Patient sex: M
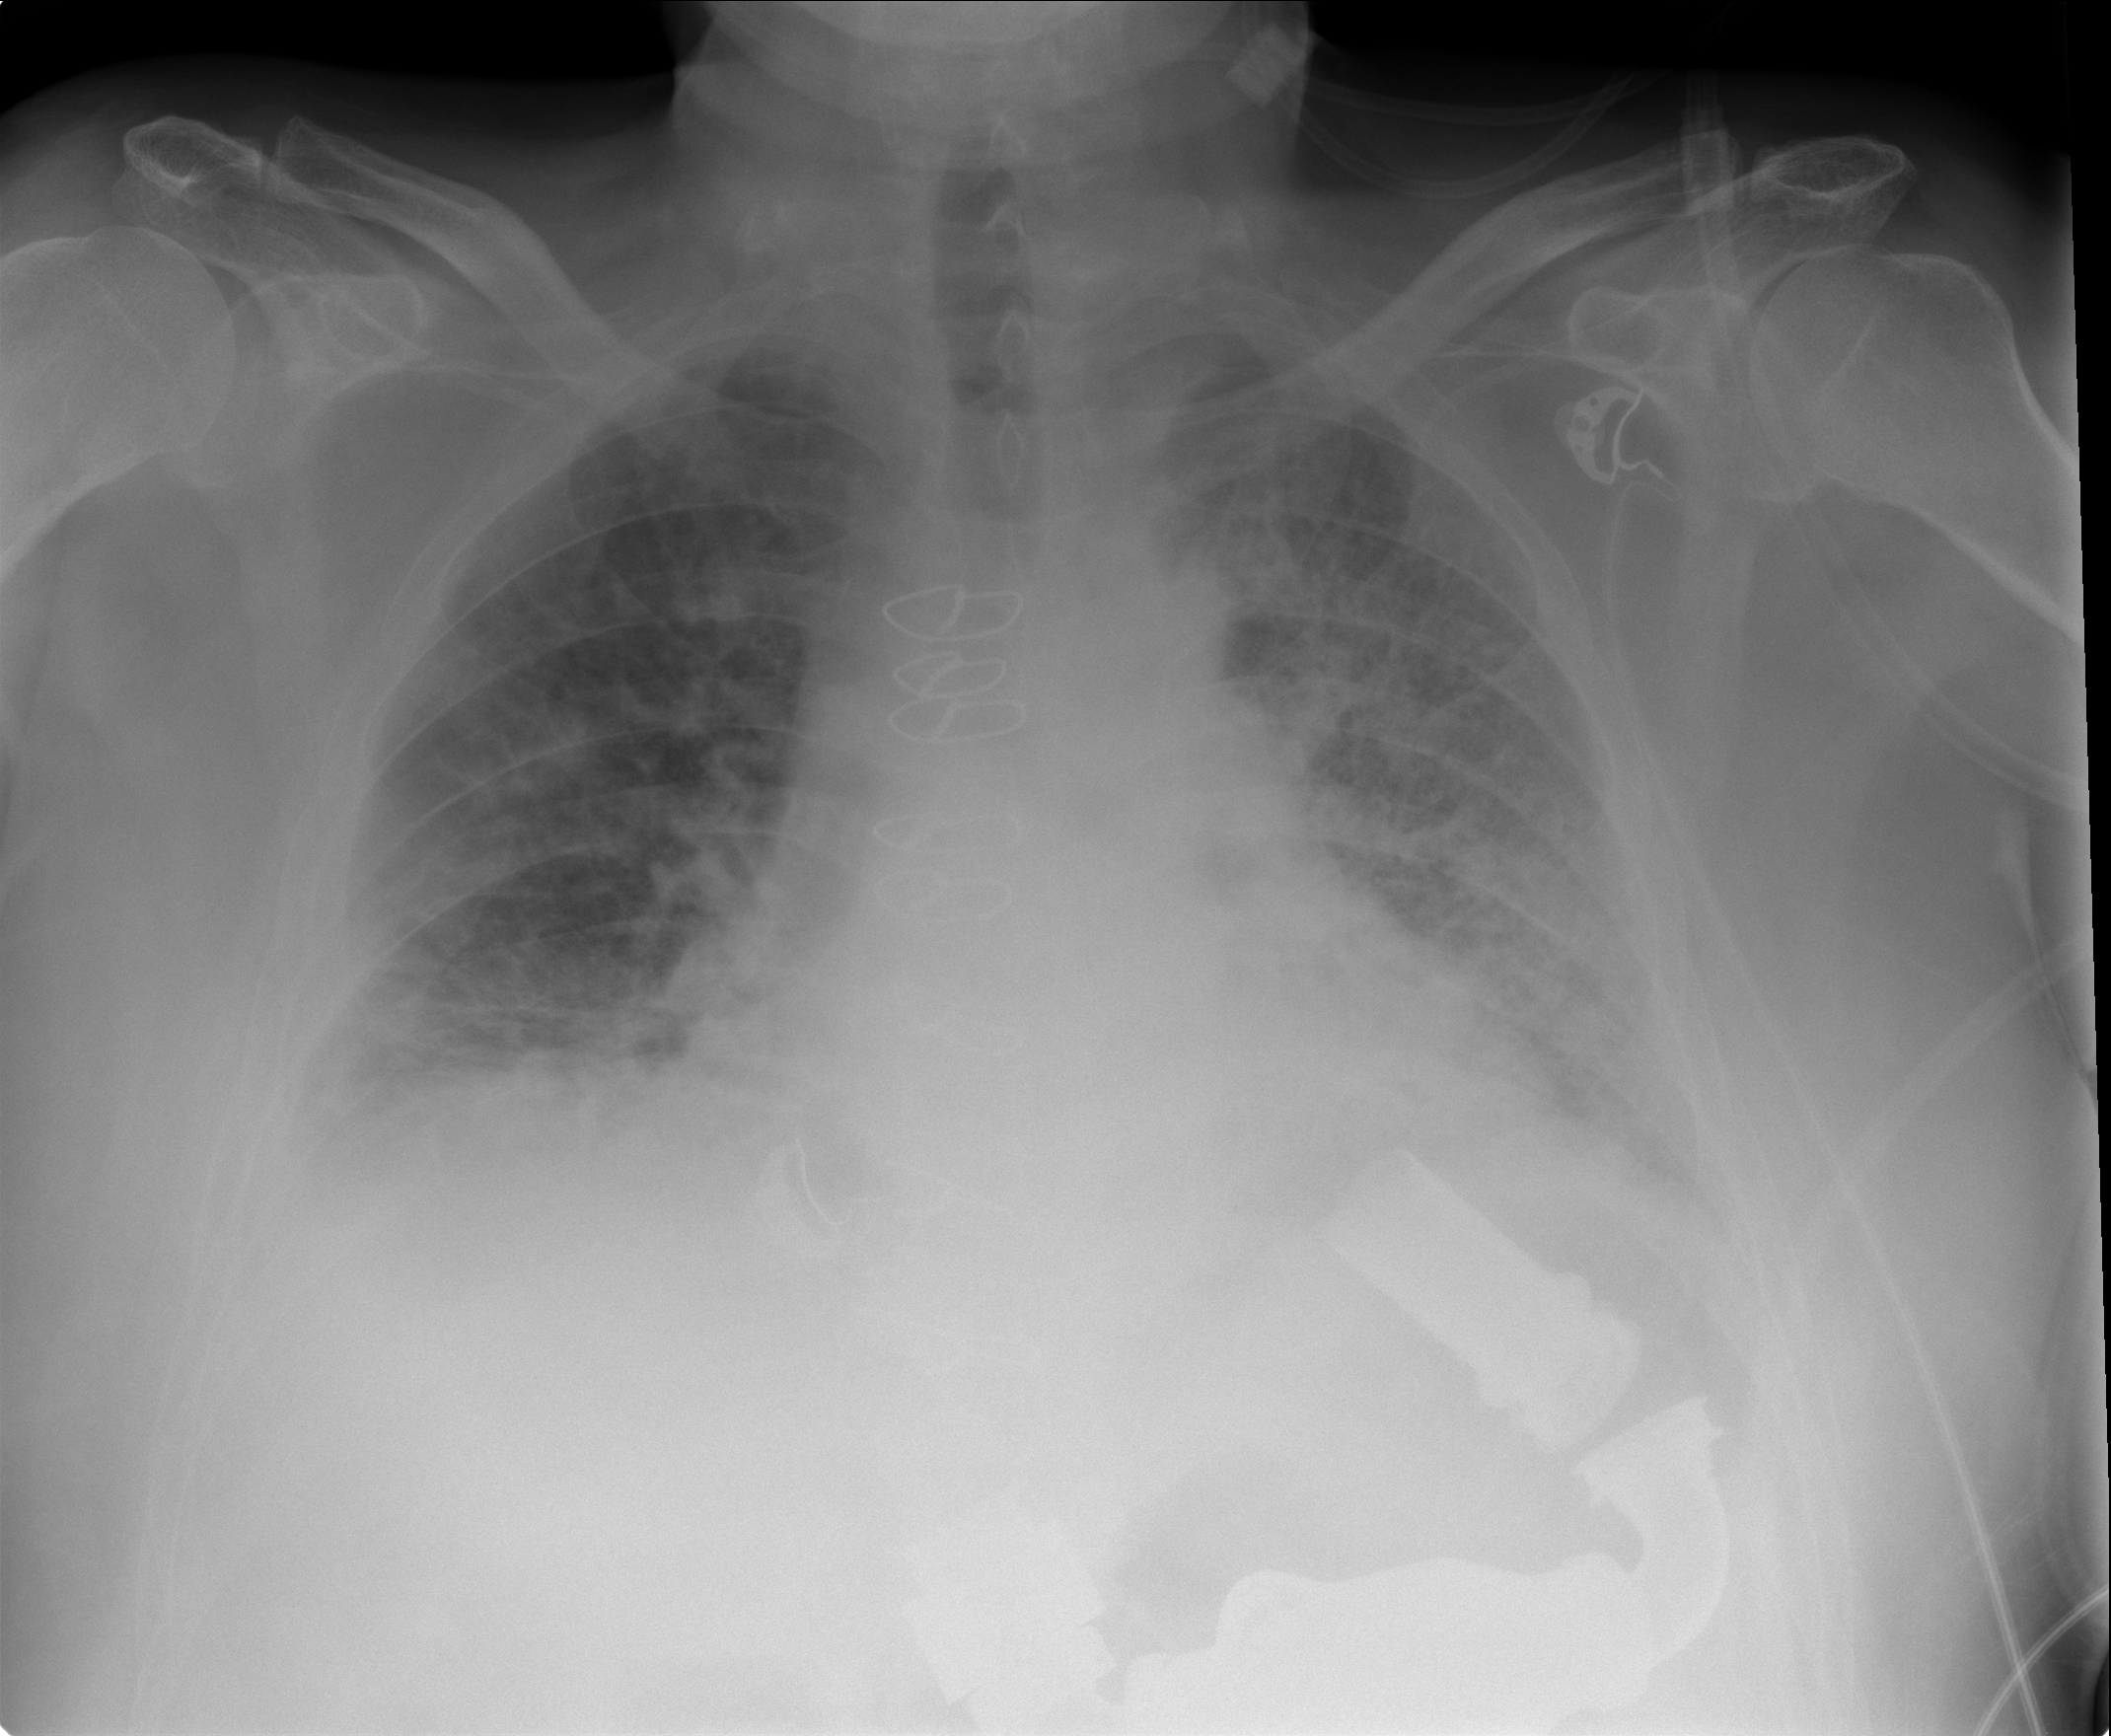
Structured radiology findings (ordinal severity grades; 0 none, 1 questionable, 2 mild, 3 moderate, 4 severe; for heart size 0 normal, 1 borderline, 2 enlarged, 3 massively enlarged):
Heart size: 2
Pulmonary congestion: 2
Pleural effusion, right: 2
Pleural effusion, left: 1
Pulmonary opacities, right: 2
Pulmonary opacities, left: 3
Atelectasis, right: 2
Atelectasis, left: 2